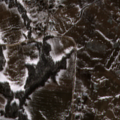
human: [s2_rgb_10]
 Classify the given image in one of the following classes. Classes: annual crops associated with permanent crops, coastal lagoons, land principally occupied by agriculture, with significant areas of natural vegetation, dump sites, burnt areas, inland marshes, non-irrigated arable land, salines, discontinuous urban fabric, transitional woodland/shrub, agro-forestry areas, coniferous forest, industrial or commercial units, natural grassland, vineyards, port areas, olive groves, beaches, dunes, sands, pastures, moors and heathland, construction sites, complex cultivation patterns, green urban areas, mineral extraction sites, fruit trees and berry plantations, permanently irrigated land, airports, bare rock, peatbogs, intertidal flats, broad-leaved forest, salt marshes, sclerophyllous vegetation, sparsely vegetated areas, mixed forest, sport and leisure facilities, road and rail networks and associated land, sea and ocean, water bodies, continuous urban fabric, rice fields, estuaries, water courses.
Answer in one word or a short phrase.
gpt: non-irrigated arable land, pastures, complex cultivation patterns, land principally occupied by agriculture, with significant areas of natural vegetation, transitional woodland/shrub